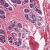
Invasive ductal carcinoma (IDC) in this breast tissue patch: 0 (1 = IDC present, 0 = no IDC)